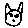
Label: cat